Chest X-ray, PA view. Patient: 50 years old, sex M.
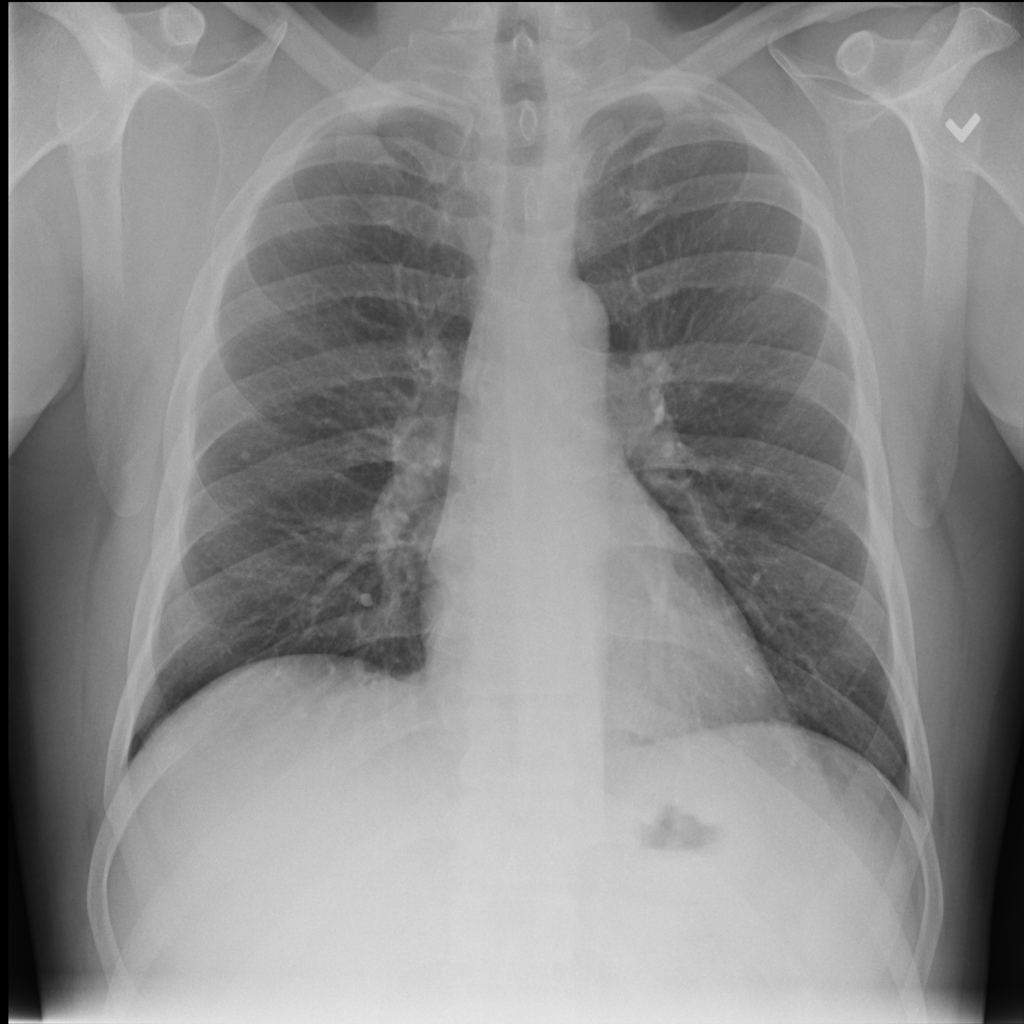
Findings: No Finding